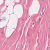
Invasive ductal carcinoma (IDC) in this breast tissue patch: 0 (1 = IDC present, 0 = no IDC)